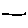
Label: line